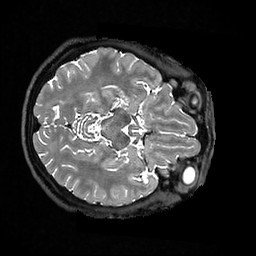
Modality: T2w
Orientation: axial
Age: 33
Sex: female
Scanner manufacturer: ge
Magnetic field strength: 3 T
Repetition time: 3.202 s
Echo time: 0.0665 s